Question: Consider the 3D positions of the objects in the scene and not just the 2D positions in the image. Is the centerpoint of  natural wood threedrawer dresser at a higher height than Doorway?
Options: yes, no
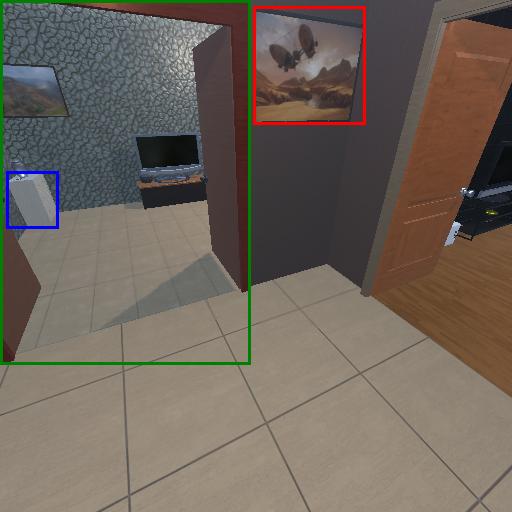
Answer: yes